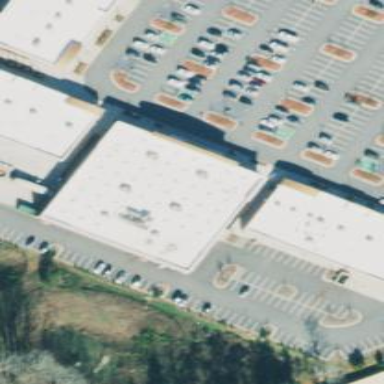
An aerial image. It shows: Supermarket.